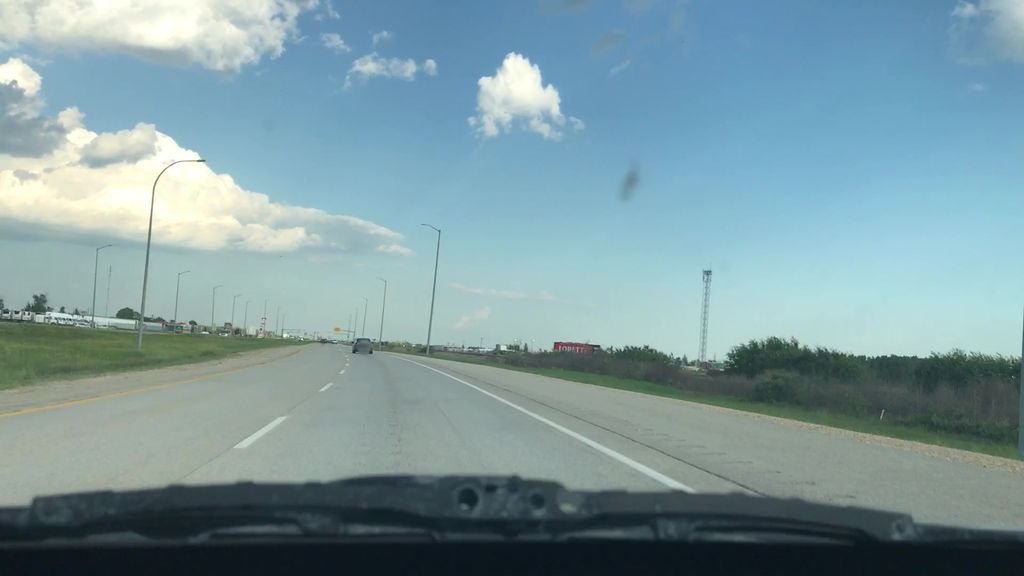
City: winnipeg